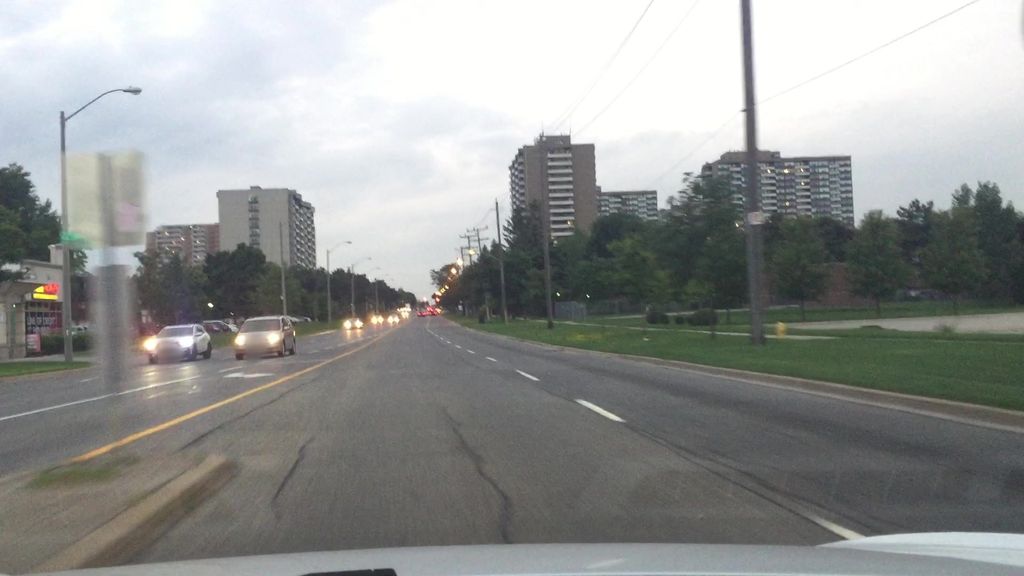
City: toronto